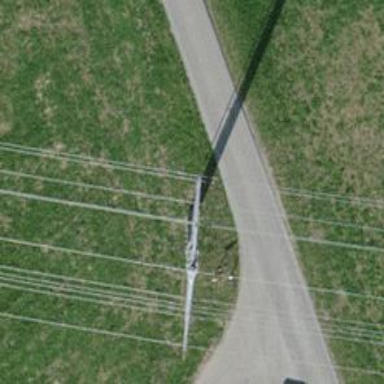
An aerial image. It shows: Power tower.